Question: I have medical images for the prostate where each image has two anatomical labels label0= background label1= peripheral zone, Label2= transitional zone.
I would like to combine two labels so that they become one label and will form the whole prostate structure, Can you help me with this?
attached is the picture to verify my question more:

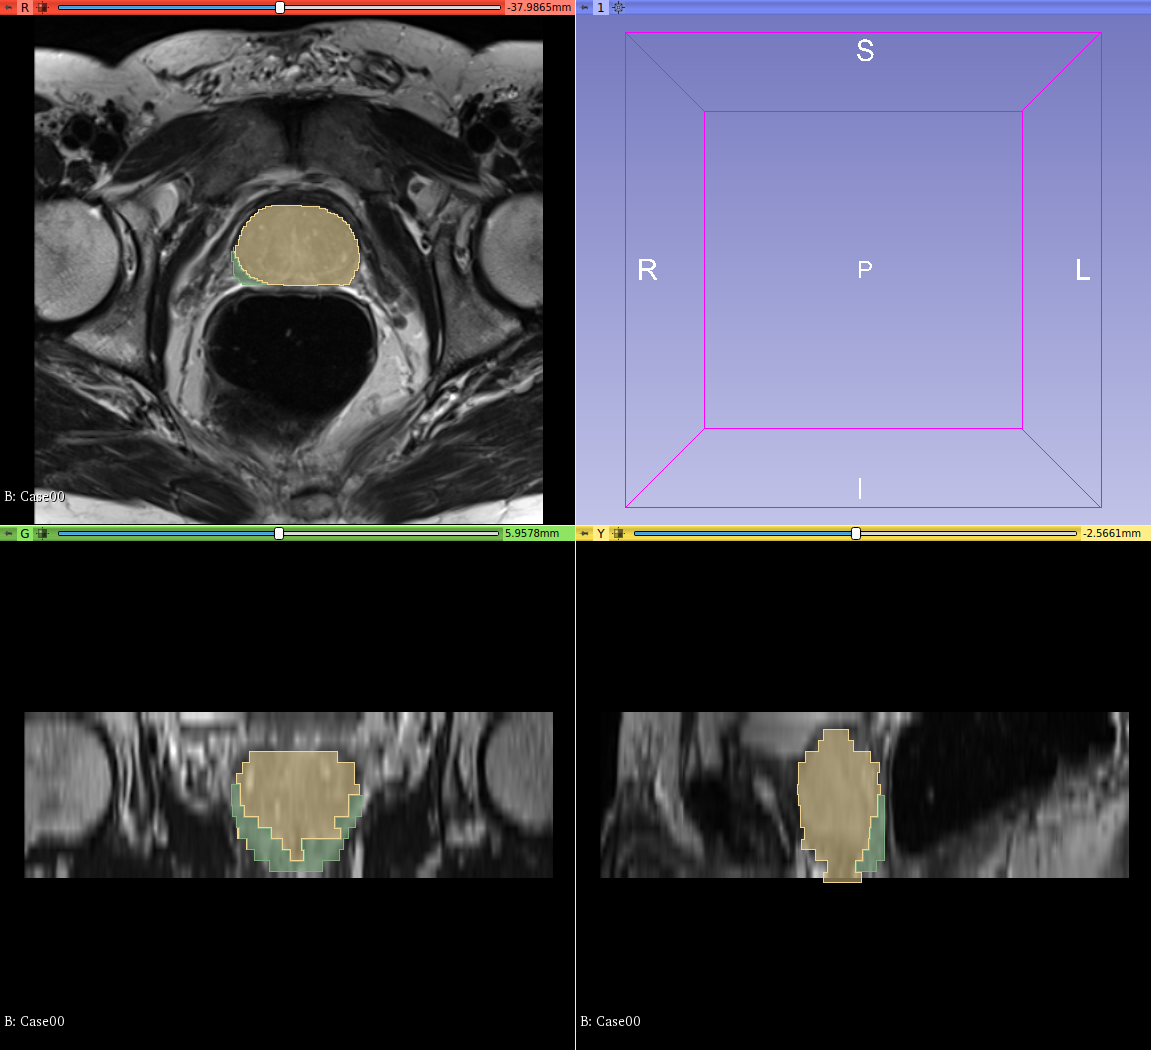
Answer: You can <URL> will have label 1.